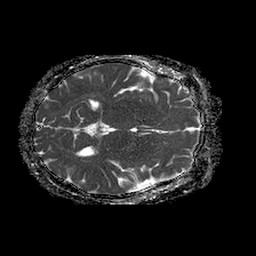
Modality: ADC
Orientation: axial
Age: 56
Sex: female
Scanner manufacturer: philips
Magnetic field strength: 1.5 T
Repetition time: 4.6 s
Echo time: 0.08631 s